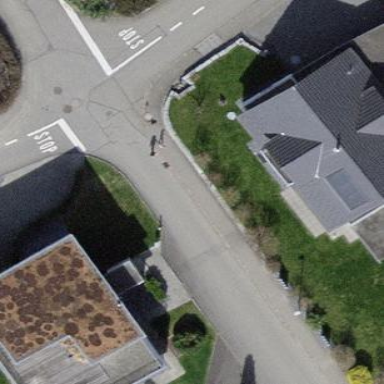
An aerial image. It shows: Detached building.